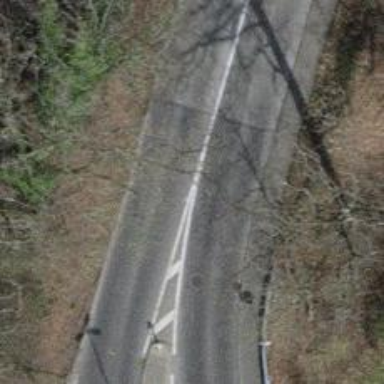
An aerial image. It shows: Secondary road with asphalt surface. There is sidewalk on the left side.